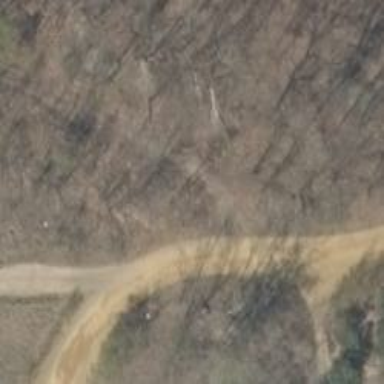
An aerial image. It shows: Sandy path.